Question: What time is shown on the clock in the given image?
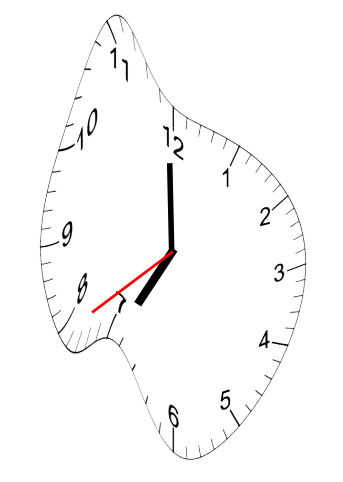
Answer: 06:59:39